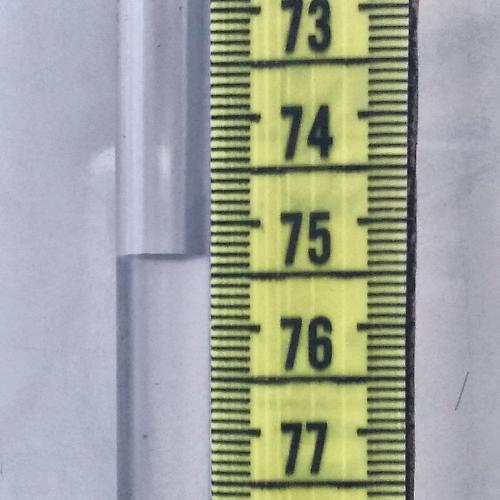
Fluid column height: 75.3 cm